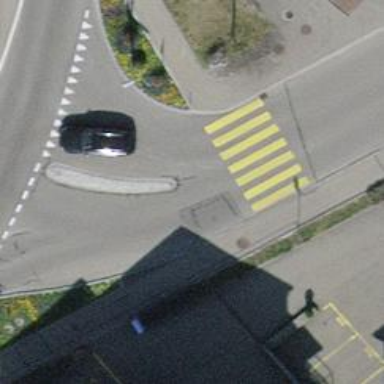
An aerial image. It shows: Uncontrolled zebra crossing on the road.